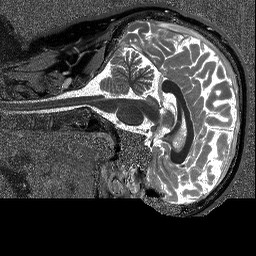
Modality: T1map
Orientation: sagittal
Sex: male